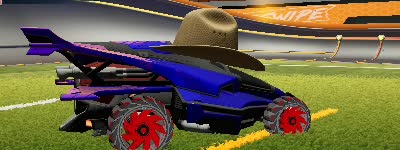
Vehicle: aftershock